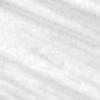
Label: change